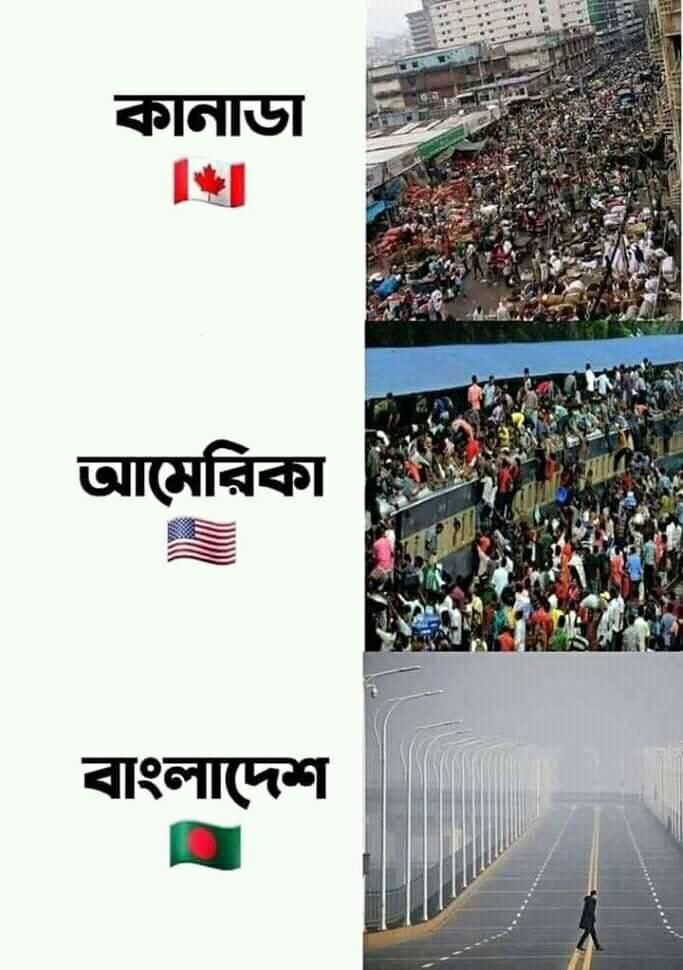
Caption: কানাডা        আমেরিকা     বাংলাদেশ
Label: hate